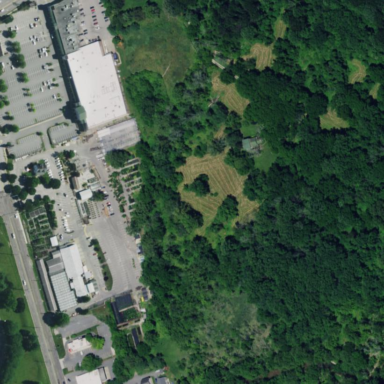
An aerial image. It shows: Plant nursery.